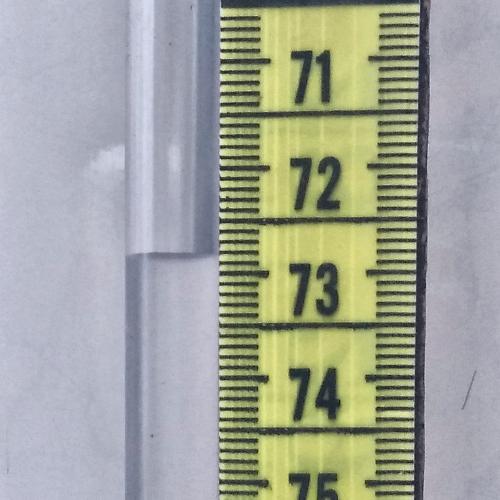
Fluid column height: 72.8 cm